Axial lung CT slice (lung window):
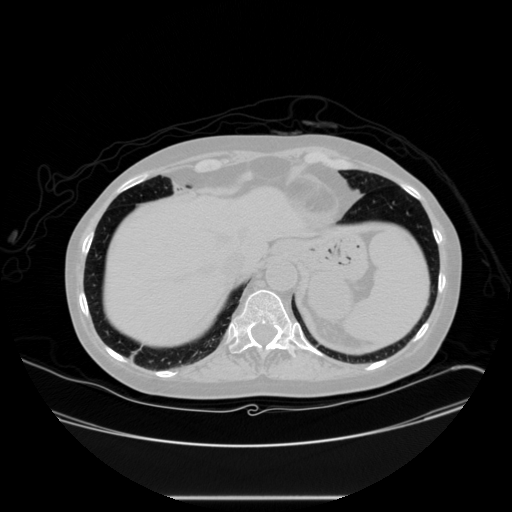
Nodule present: no